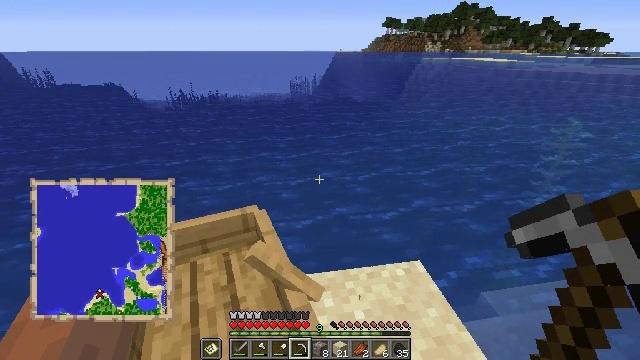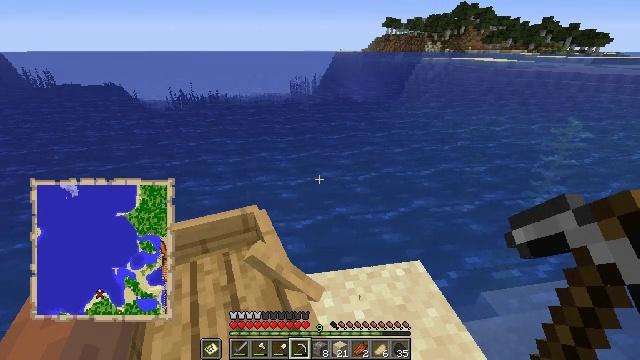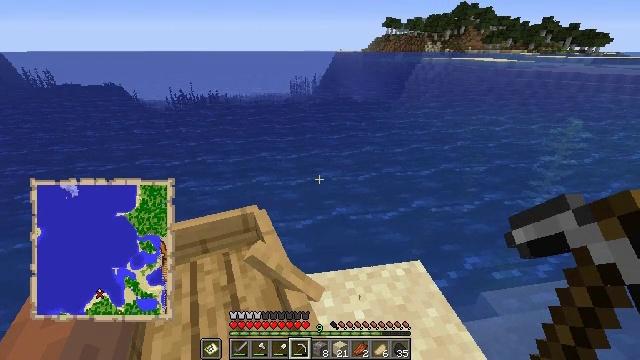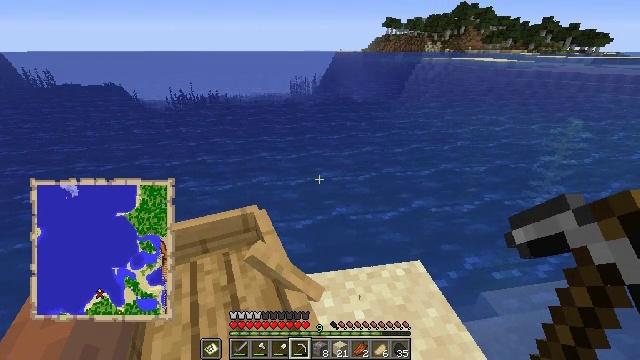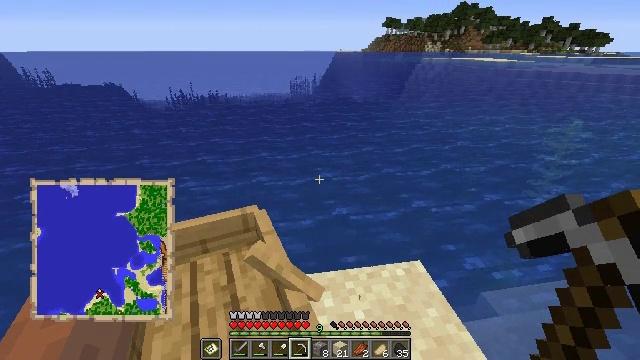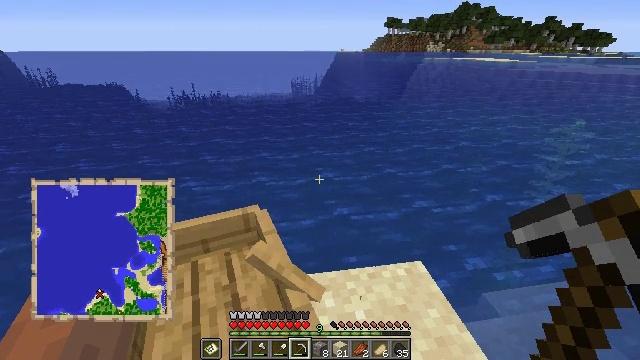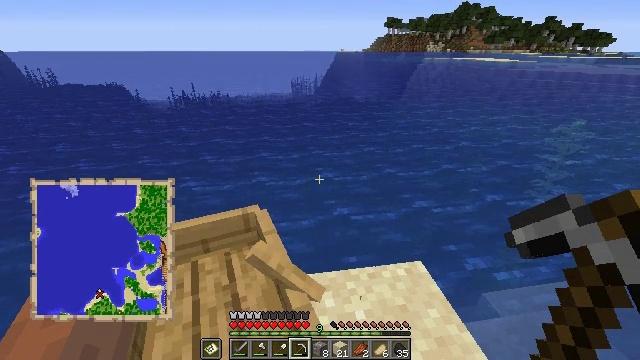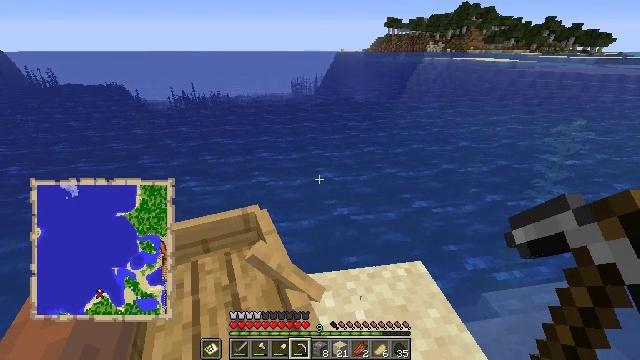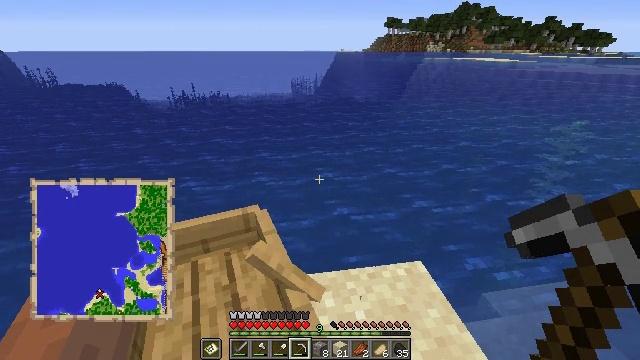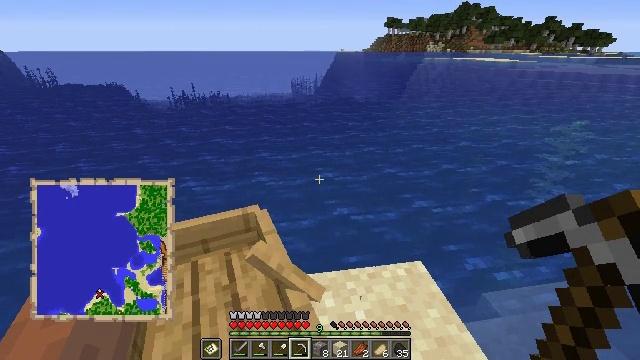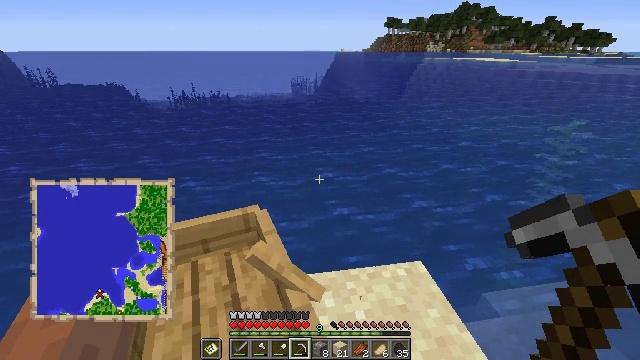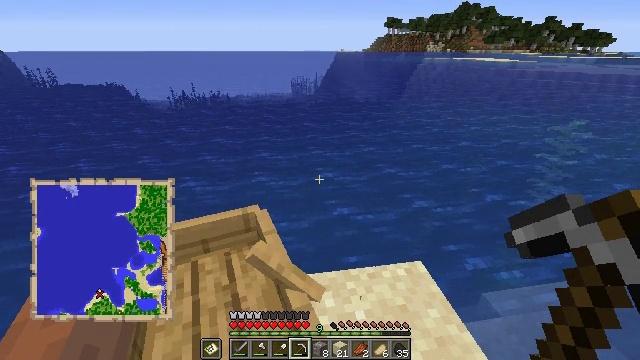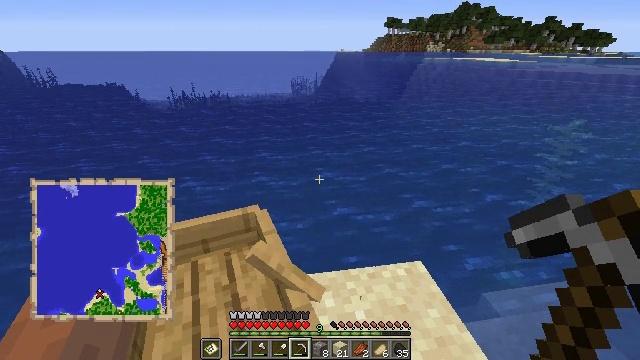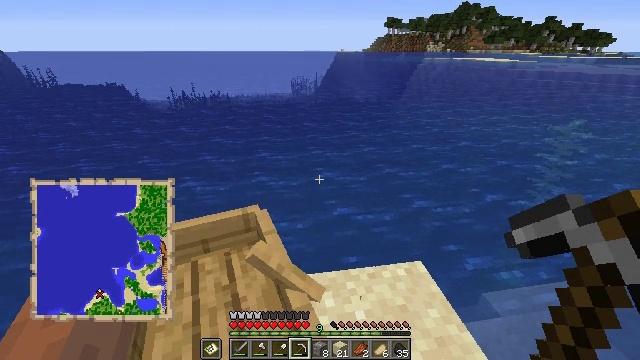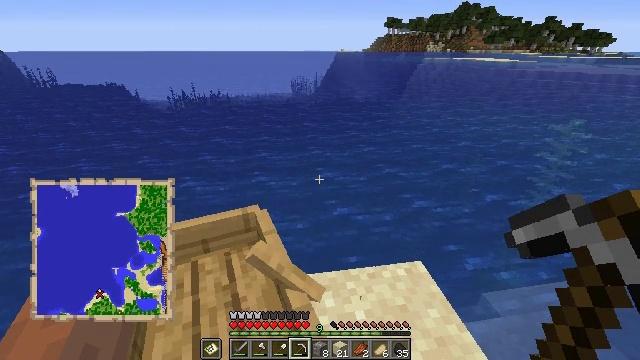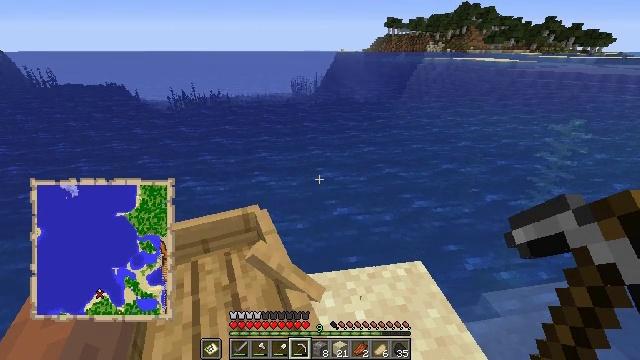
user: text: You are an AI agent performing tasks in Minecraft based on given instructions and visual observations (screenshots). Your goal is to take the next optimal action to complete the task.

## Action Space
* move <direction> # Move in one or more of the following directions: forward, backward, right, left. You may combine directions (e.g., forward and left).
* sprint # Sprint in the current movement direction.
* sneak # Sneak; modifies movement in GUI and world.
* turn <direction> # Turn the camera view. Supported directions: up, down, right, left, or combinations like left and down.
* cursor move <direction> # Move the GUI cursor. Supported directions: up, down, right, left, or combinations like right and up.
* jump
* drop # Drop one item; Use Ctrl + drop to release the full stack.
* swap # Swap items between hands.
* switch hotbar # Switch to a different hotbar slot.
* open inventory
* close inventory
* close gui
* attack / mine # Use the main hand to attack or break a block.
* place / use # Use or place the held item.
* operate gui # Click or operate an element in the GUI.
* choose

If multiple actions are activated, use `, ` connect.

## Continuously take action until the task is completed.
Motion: motion action
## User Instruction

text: Mine sand by the water.
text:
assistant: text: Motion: no_op
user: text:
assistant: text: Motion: no_op
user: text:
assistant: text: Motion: no_op
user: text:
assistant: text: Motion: no_op
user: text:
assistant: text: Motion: no_op
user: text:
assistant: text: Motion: no_op
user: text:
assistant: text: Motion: no_op
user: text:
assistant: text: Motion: no_op
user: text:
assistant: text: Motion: no_op
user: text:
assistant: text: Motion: no_op
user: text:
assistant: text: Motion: no_op
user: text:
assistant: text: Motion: no_op
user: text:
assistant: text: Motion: no_op
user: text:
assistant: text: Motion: no_op
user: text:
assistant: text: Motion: no_op
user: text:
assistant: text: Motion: no_op
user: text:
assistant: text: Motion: no_op
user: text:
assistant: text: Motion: no_op
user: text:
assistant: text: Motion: no_op
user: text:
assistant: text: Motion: no_op
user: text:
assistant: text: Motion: no_op
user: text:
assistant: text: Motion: no_op
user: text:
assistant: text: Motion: no_op
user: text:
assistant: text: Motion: no_op
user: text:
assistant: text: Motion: no_op
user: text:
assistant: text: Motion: no_op
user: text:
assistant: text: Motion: no_op
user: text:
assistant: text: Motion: no_op
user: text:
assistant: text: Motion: no_op
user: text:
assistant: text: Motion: no_op